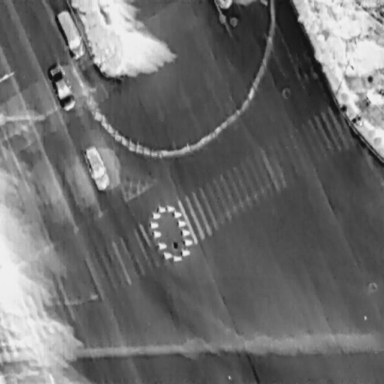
There are three Cars in the infrared image.